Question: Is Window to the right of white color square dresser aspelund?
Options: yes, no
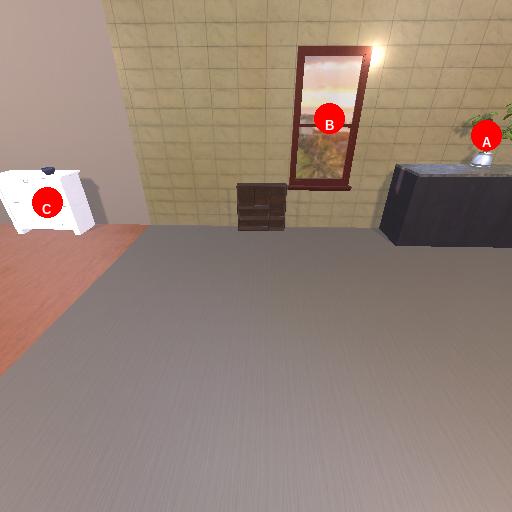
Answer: yes